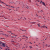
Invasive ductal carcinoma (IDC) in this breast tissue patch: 0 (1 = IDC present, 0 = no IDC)